Field crop: tomato
Growth stage: 1
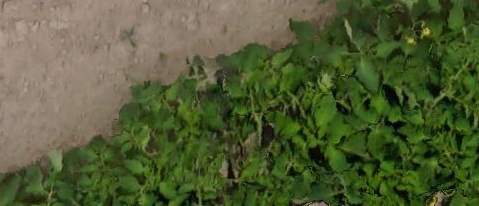
Species: tomato